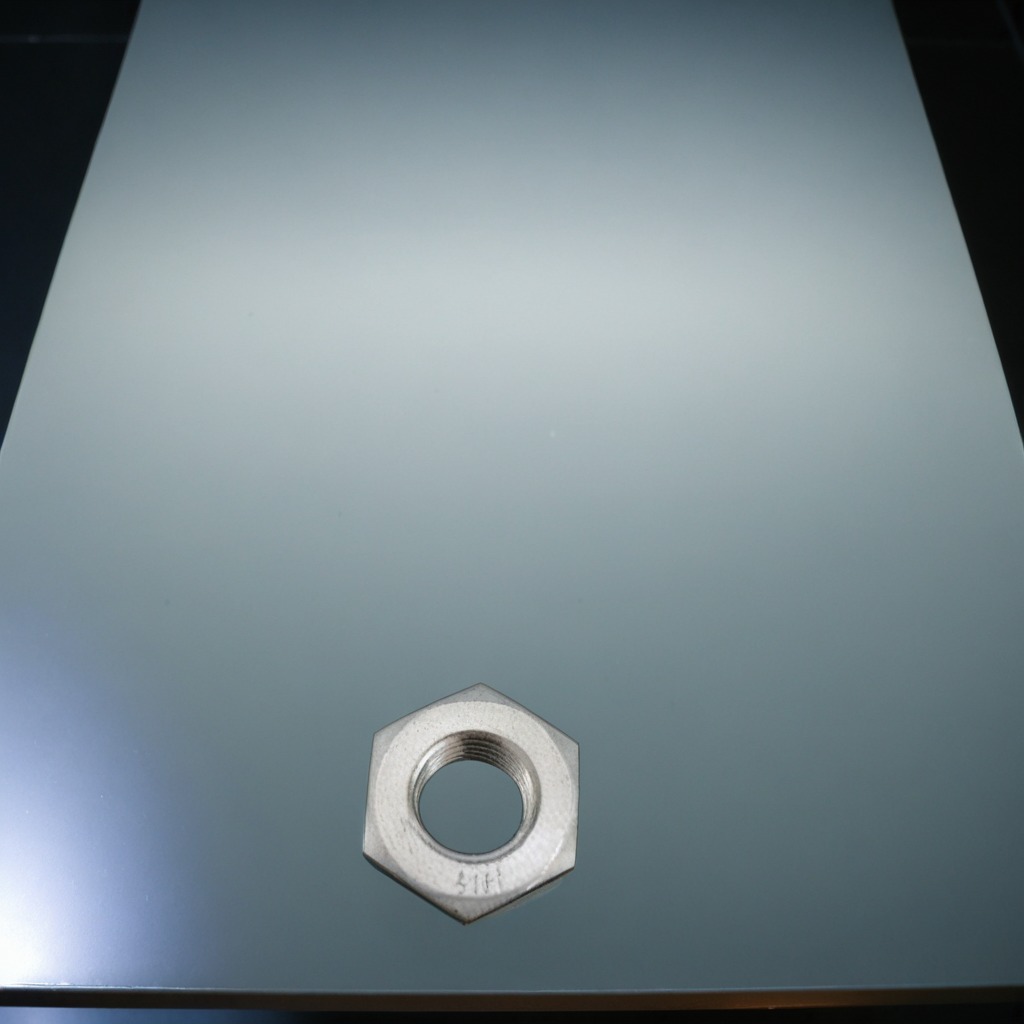
A metal nut lies on a clean empty table in a railway signal maintenance room lit by harsh overhead fluorescents.